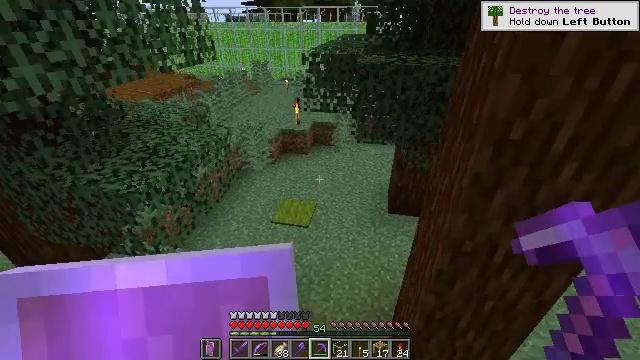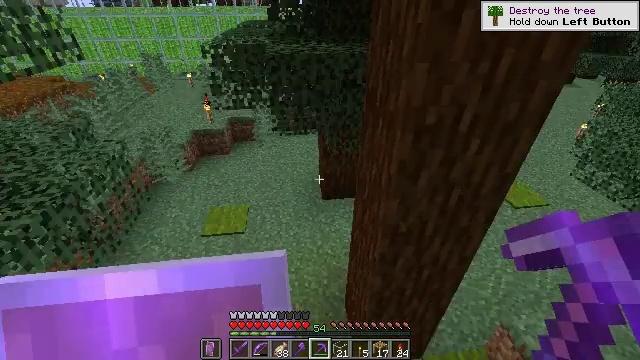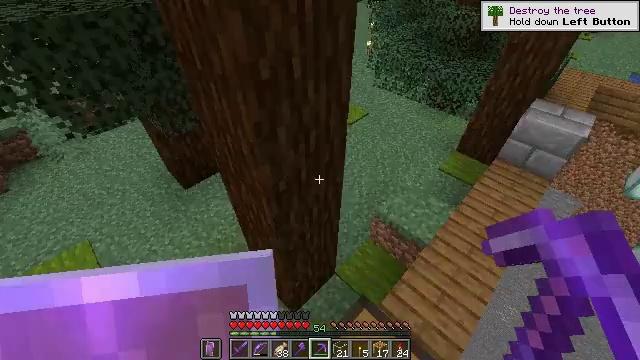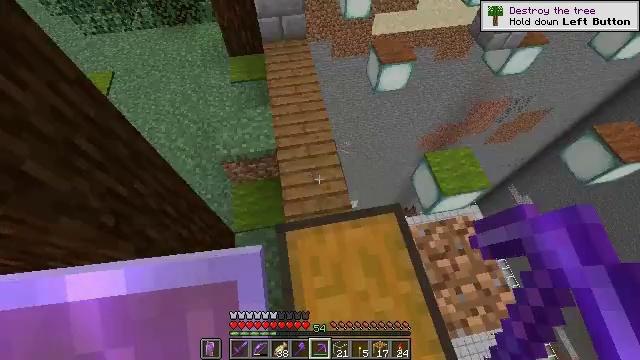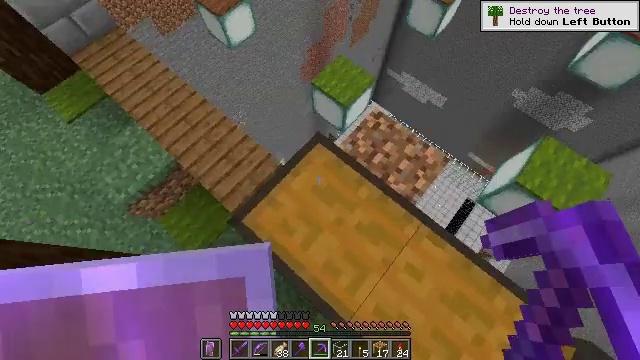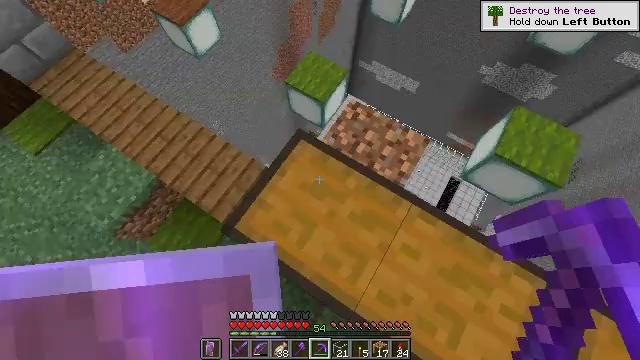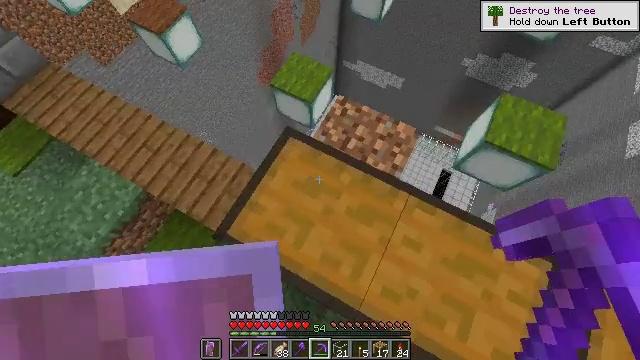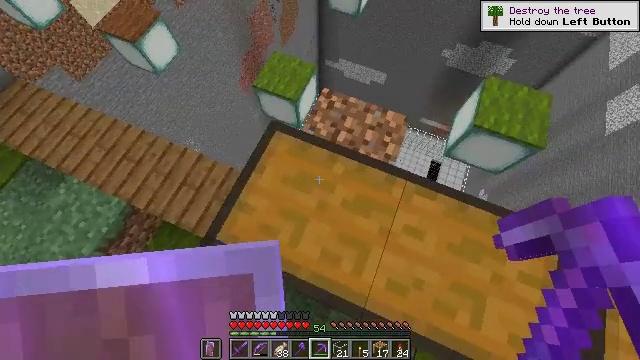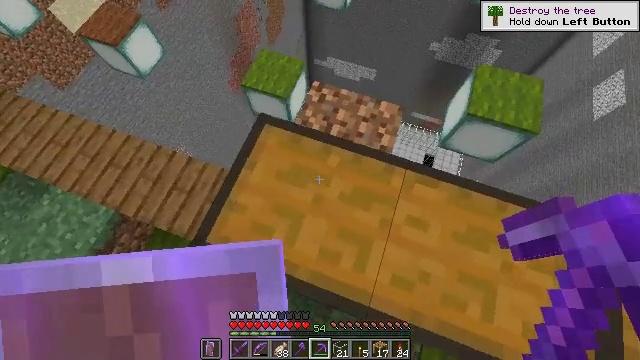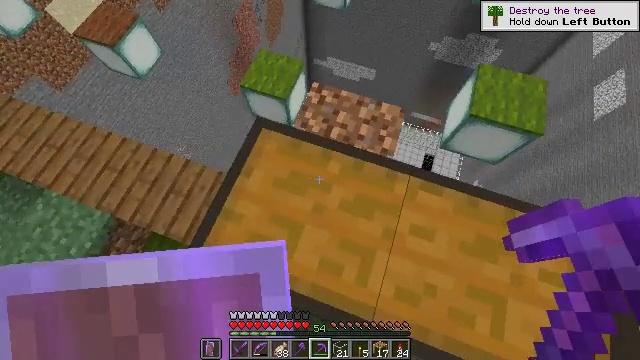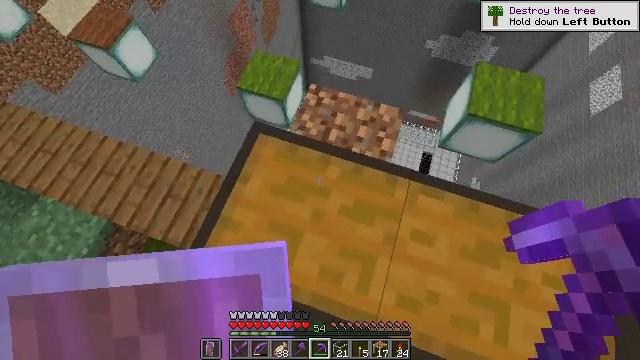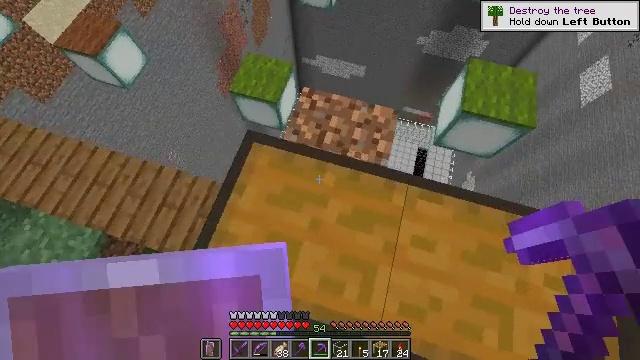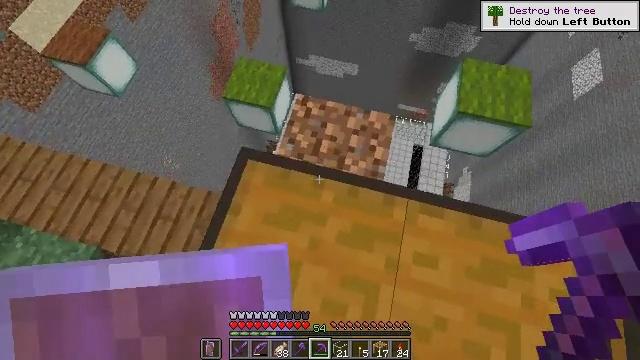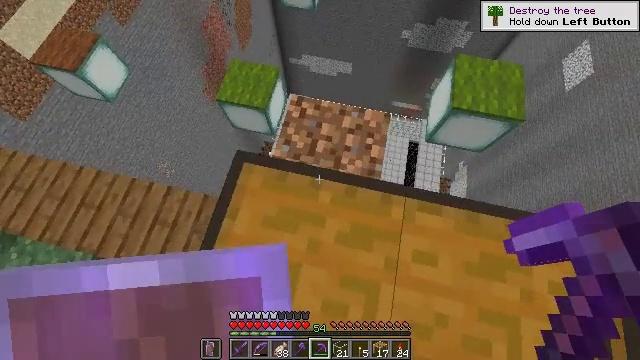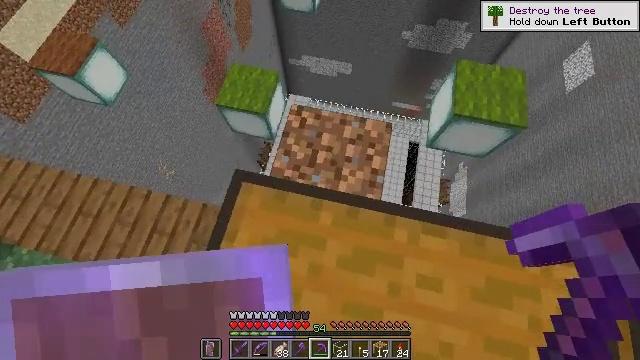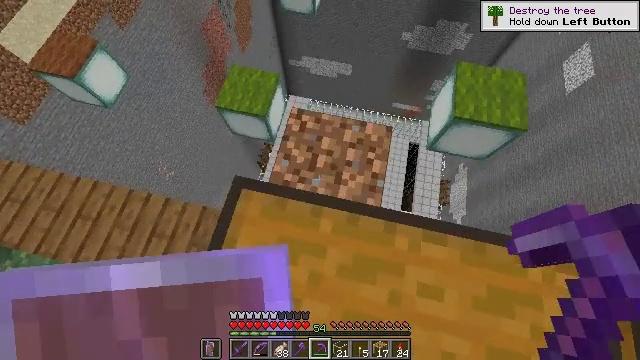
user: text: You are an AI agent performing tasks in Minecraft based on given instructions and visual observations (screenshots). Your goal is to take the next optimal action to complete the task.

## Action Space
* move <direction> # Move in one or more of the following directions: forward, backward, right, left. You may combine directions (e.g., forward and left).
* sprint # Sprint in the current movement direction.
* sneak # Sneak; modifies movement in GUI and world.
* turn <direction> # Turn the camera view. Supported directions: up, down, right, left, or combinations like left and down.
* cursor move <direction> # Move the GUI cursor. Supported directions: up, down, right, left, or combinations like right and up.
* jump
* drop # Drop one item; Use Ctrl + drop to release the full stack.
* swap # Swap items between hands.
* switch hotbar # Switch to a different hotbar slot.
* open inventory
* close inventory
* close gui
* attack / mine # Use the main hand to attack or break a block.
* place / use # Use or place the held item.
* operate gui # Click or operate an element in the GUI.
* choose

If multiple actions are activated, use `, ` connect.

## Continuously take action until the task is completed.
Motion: motion action
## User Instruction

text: Collect dirt by holding left button.
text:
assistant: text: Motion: move forward, turn right and down
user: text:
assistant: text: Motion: turn right and down
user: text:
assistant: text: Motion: turn right and down
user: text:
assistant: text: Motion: turn right and down
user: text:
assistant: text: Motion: sneak, turn right
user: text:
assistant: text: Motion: sneak, turn right
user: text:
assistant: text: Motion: sneak, turn right
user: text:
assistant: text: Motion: move forward, sneak, turn right
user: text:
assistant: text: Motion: move forward, sneak
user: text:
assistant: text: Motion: move forward, sneak
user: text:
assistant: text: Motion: move forward, sneak, turn right
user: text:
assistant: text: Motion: move forward, sneak, turn right
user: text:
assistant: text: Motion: move forward, sneak, turn right
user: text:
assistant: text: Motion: move forward, sneak
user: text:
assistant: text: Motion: move forward, sneak
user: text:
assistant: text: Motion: move forward, sneak
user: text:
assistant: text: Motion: move forward, sneak, attack / mine
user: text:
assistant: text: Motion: move forward, sneak, attack / mine
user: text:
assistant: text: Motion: move forward, sneak, attack / mine
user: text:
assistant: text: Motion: move forward, sneak, attack / mine
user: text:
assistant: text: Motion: move forward, sneak, attack / mine
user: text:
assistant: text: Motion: move forward, sneak, attack / mine
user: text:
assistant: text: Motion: move forward, sneak, attack / mine
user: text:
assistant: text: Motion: move forward, sneak, attack / mine
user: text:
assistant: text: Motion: move forward, sneak, attack / mine
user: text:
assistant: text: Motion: move forward, sneak, attack / mine
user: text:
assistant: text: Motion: move forward, sneak, attack / mine
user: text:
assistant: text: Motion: move forward, sneak, turn down, attack / mine
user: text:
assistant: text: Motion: move forward, sneak, turn down, attack / mine
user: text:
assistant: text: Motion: sneak, turn down, attack / mine